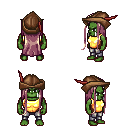
a pixel art fantasy rpg character, male body template, orc, green skin, gold chest armor, metal pants, white blonde extra-long hairstyle, leather cap, four views (front, back, left, right), 2x2 character sprite sheet, small pixel art, hard edges, no anti-aliasing